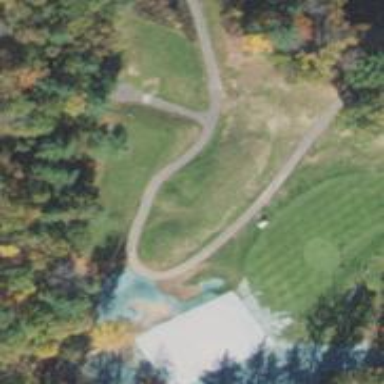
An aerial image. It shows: Path for both roads and golfers.